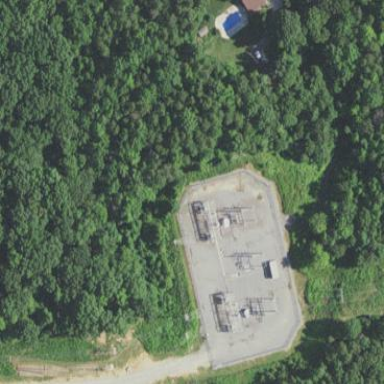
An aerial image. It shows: There is distribution substation enclosed by fence.